Field crop: maize
Growth stage: 2
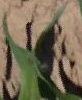
Species: maize